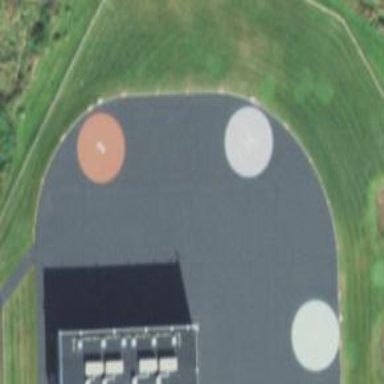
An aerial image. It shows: Image of helipad at airport.